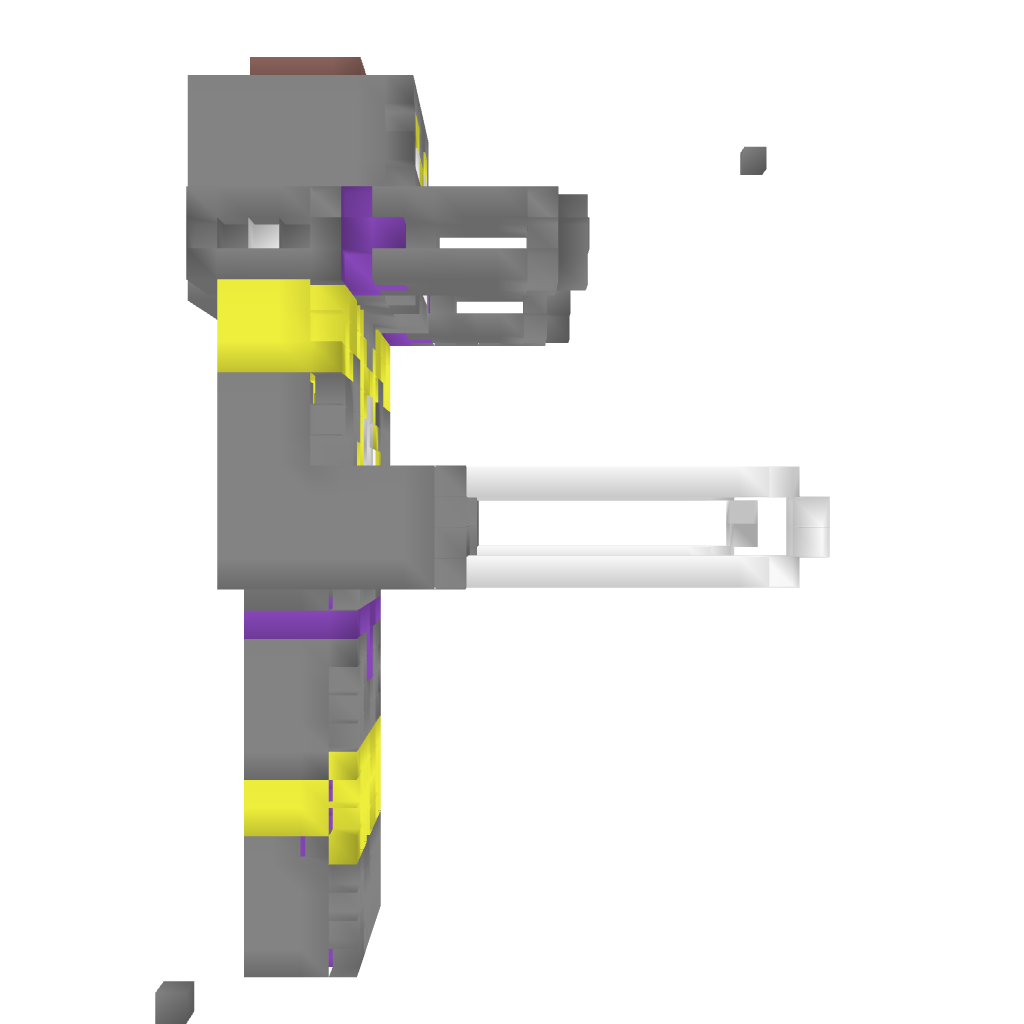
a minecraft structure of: Ultimate Destroyer Mech Mark-1 bad low quality